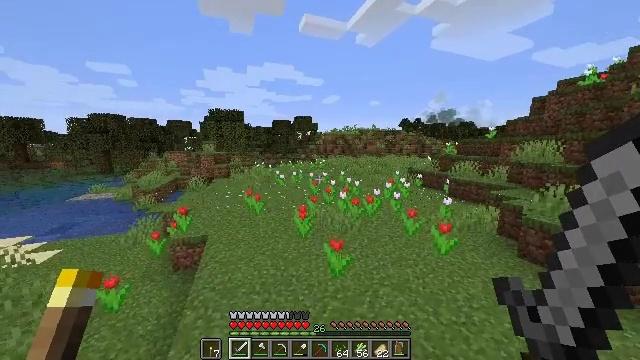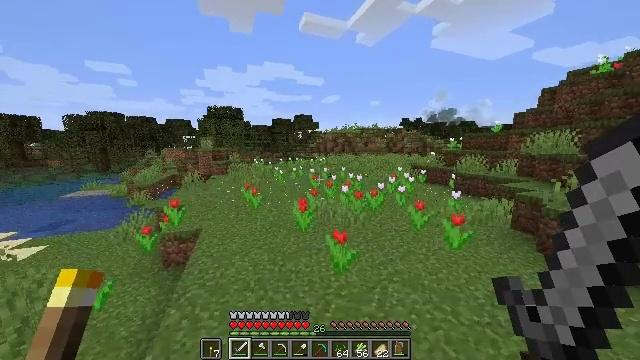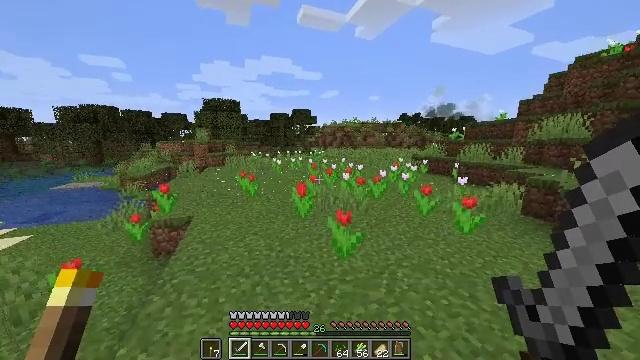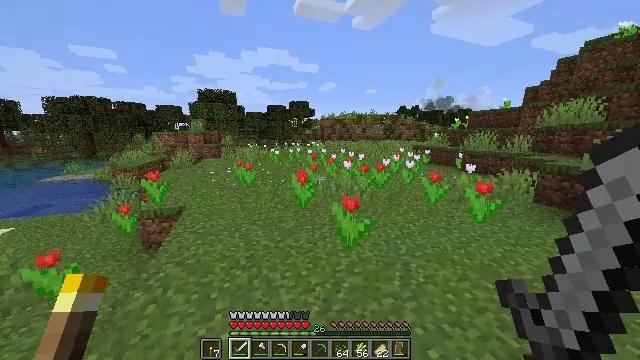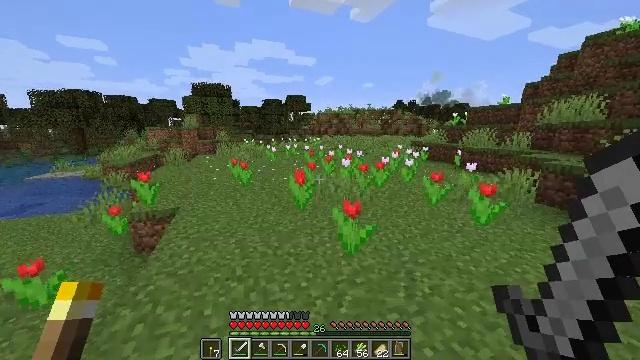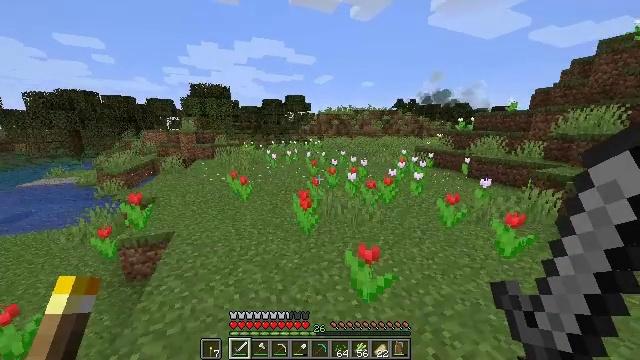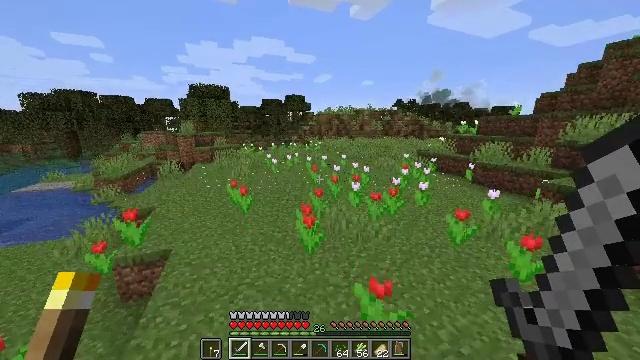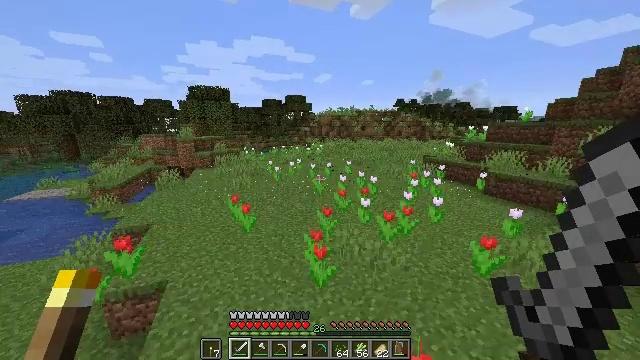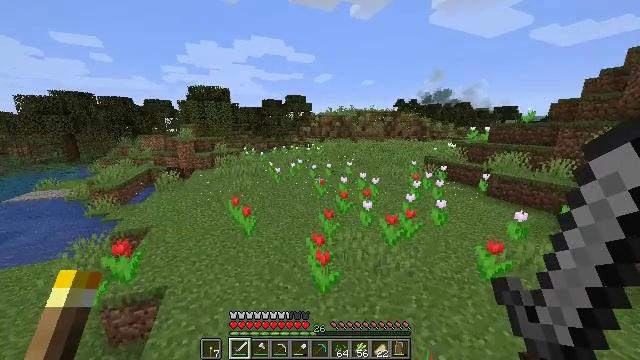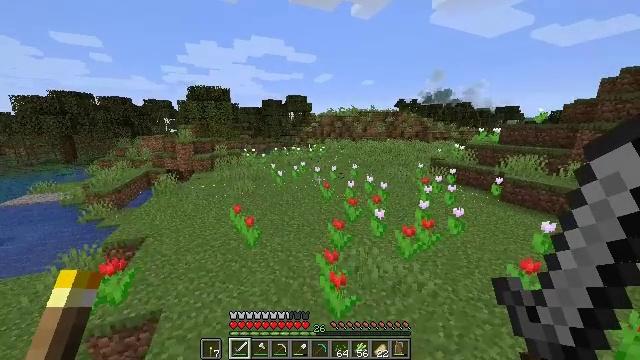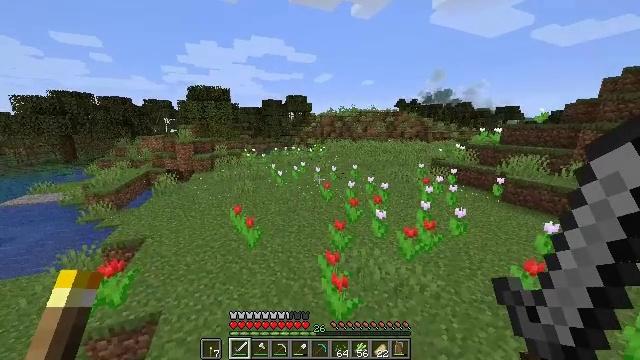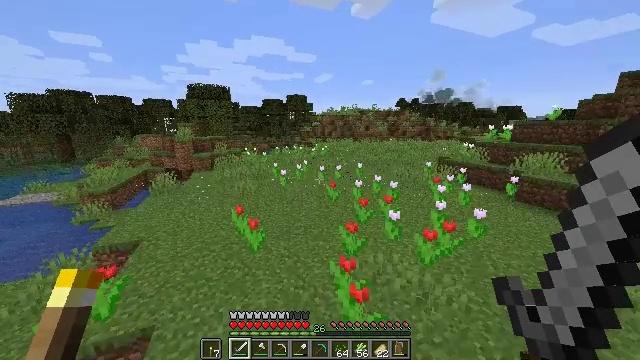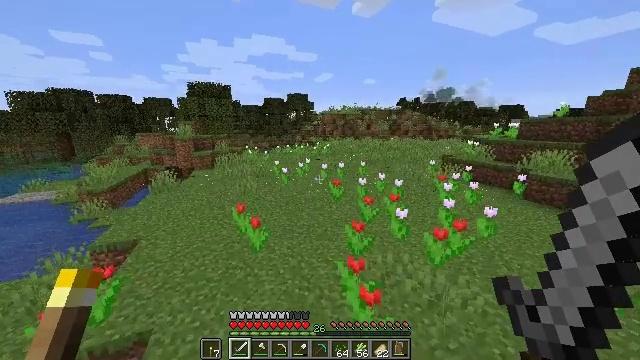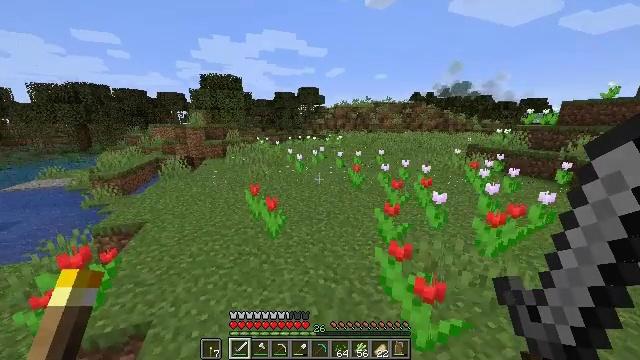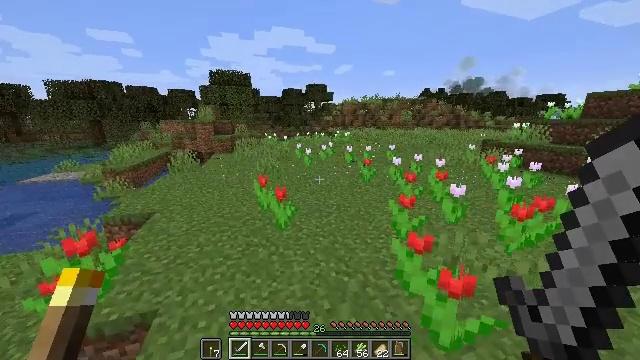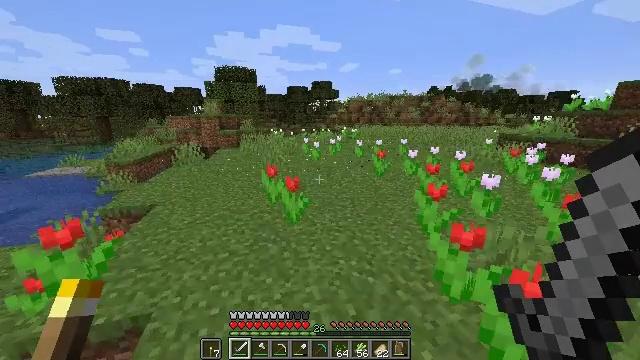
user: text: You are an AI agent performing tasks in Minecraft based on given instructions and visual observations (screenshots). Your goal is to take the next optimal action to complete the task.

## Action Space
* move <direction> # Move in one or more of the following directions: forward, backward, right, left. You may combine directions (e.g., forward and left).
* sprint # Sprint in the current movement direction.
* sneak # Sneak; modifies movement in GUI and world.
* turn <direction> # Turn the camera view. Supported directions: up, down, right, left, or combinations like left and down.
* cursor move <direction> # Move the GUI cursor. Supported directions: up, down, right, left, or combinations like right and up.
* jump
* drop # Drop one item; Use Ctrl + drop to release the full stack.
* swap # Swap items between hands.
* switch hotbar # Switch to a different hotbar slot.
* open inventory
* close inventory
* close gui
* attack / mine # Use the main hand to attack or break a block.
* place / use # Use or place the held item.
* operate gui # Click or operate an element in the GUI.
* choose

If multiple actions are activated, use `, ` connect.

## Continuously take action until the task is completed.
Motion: motion action
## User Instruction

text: Harvest sugar cane from the plant.
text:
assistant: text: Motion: move forward and move left, sprint, jump
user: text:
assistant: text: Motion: move forward and move left, sprint, turn down, jump
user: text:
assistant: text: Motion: move forward and move left, sprint, turn down, jump
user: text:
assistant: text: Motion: move forward and move left, sprint, turn down, jump
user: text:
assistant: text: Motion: move forward and move left, sprint, jump
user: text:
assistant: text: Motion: move forward and move left, sprint, jump
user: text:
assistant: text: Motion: move forward and move left, sprint, jump
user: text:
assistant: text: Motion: move forward and move left, sprint, jump
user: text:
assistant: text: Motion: move forward and move left, sprint, jump
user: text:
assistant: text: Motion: move forward and move left, sprint, jump
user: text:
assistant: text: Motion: move forward and move left, sprint, jump
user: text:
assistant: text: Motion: move forward and move left, sprint, jump
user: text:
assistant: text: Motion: move forward and move left, sprint, turn left, jump
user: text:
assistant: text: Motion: move forward and move left, sprint, turn left, jump
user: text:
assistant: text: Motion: move forward and move left, sprint, turn left, jump
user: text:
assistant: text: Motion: move forward and move left, sprint, jump
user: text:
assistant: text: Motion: move forward and move left, sprint, jump
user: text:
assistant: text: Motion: move forward and move left, sprint, jump
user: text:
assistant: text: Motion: move forward and move left, sprint, turn left and down, jump
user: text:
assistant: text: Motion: move forward and move left, sprint, turn down, jump
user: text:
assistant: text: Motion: move forward and move left, sprint, turn down, jump
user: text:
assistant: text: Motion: move forward and move left, sprint, jump
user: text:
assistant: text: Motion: move forward and move left, sprint, jump
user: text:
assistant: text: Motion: move forward and move left, sprint, jump
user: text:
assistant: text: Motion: move forward and move left, sprint, jump
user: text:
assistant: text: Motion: move forward and move left, sprint, jump
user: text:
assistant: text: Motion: move forward and move left, sprint, jump
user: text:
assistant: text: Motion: move forward and move left, sprint, jump
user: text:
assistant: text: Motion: move forward and move left, sprint, jump
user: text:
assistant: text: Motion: move forward and move left, sprint, turn right, jump